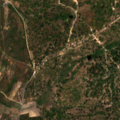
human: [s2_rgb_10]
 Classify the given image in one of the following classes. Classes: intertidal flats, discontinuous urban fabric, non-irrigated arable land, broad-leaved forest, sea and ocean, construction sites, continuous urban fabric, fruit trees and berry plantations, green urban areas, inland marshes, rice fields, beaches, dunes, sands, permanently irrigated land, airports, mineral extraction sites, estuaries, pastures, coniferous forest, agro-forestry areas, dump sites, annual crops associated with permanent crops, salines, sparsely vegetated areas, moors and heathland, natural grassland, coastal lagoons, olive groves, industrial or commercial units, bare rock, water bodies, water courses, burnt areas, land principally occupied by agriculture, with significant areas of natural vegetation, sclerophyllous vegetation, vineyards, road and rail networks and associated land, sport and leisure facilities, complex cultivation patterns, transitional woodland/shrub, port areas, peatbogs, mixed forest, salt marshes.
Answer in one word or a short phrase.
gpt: olive groves, agro-forestry areas, coniferous forest, mixed forest